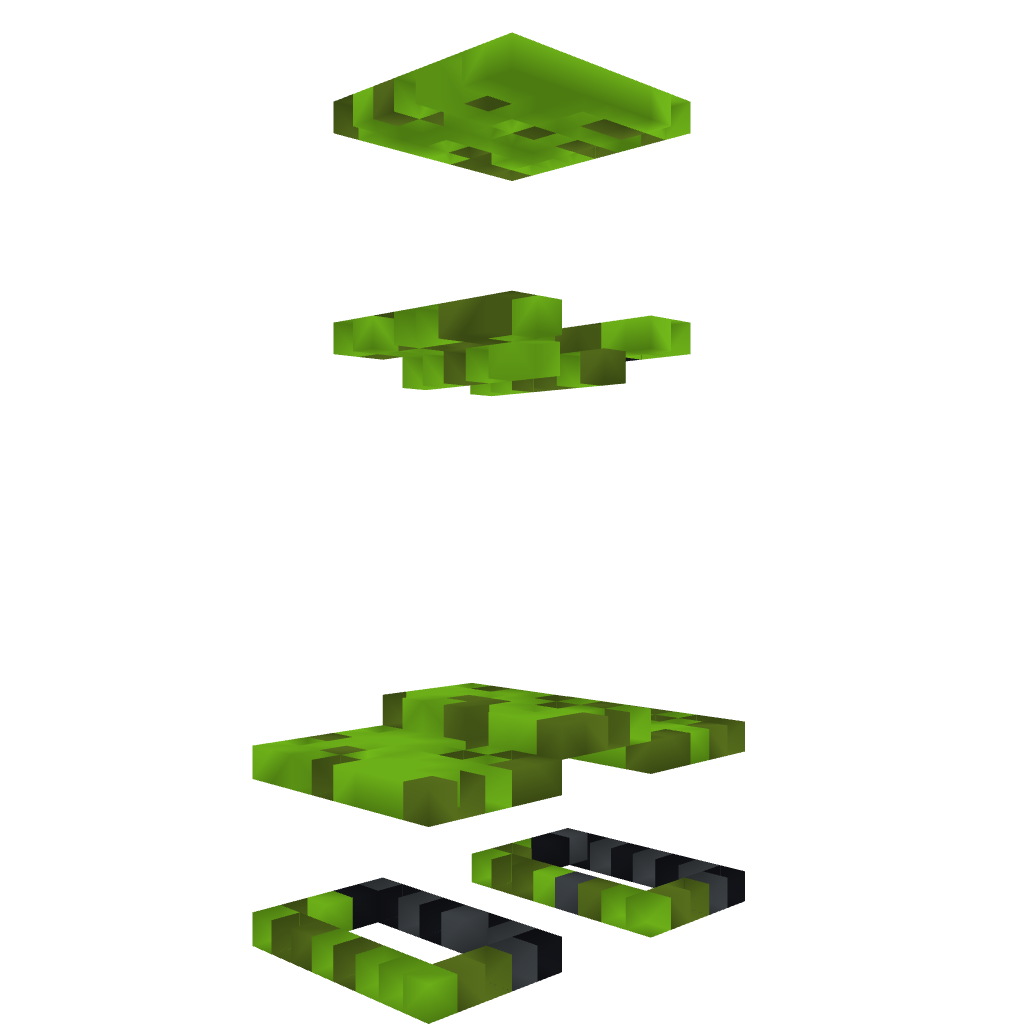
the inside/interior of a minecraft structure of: Giant Creeper